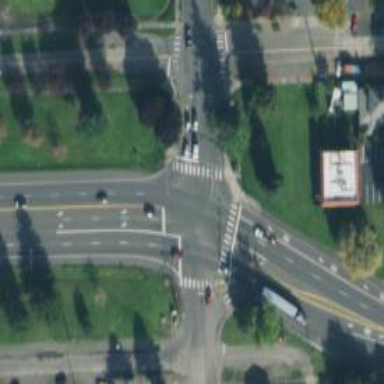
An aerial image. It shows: Roundabout at primary highway.